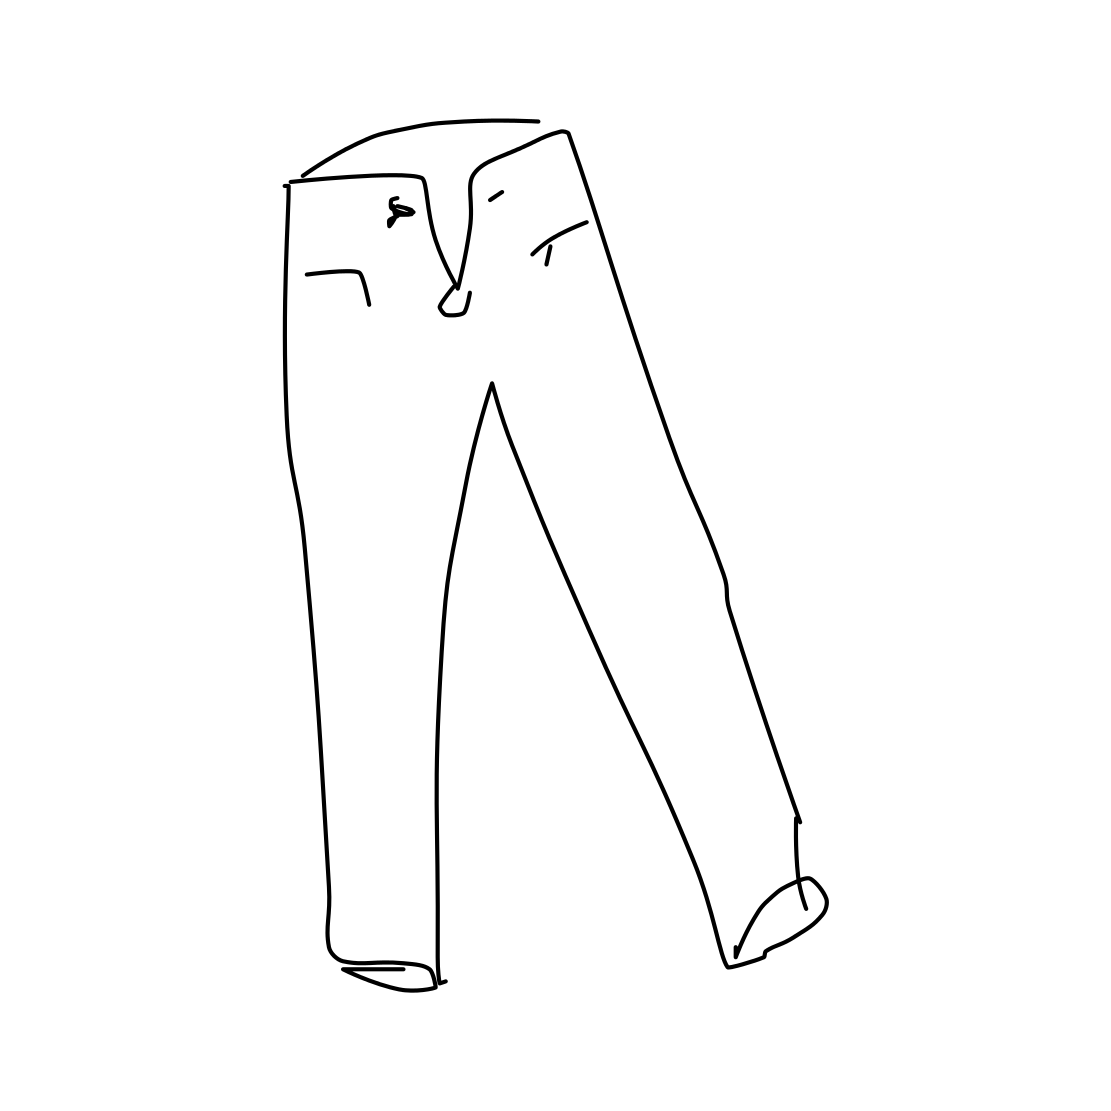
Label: trousers